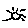
Label: sun